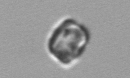
Label: Thalassiosira